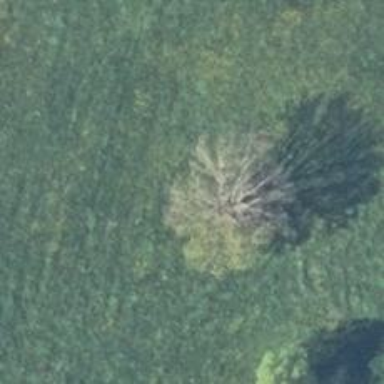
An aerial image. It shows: Deciduous tree with broadleaved leaves.